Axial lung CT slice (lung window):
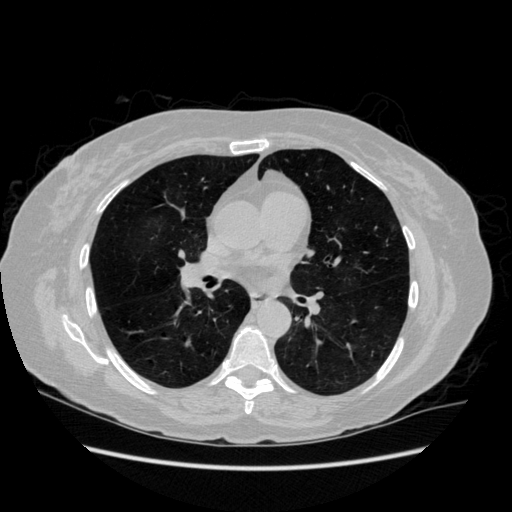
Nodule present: no